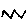
Label: zigzag